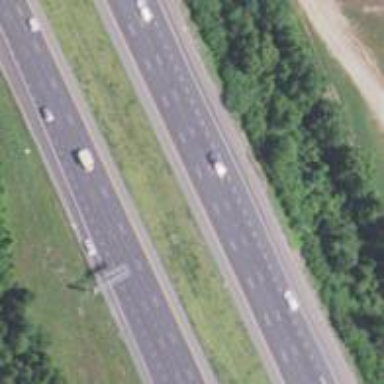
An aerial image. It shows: Motorway junction.